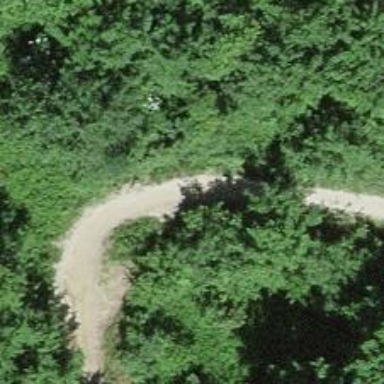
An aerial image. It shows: Compacted path for mountain biking.